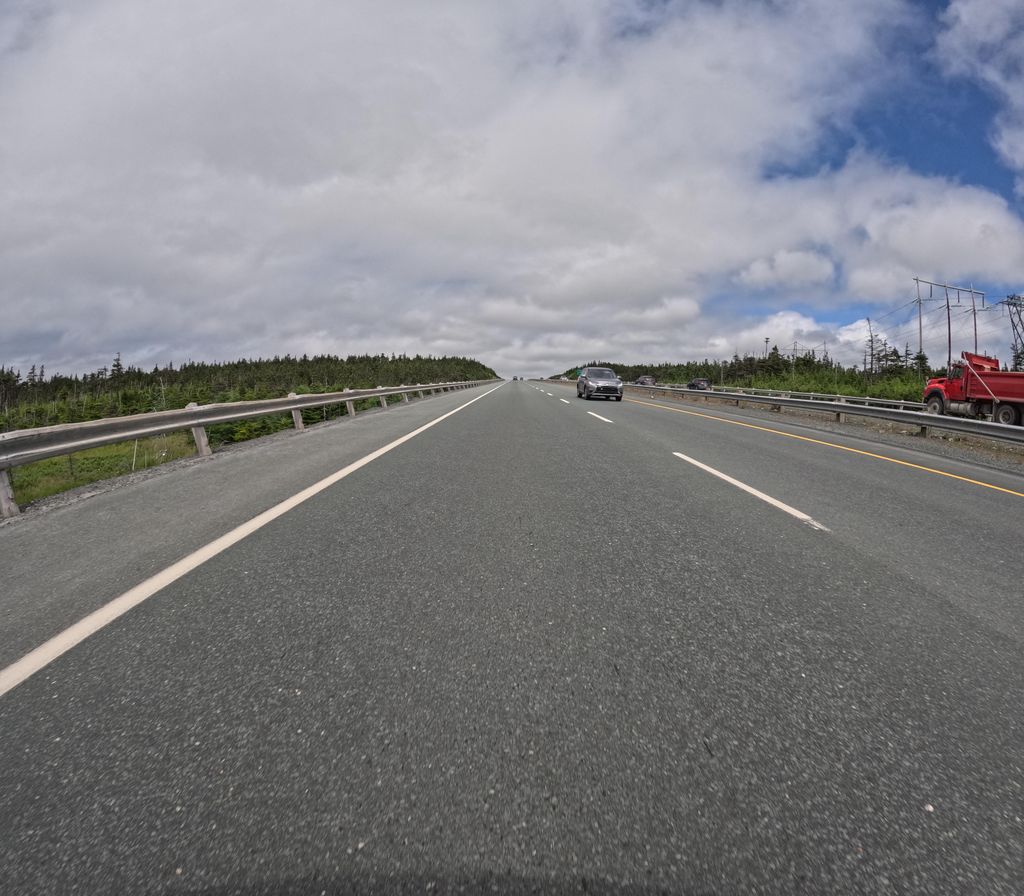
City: st_johns